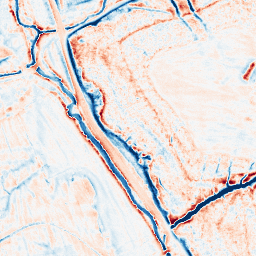
Category: edge_preserving
Decomposition family: anisotropic_diffusion
Decomposition parameters: iterations: 50
kappa: 30
gamma: 0.1
Upsampling method: bicubic_16x
Upsampling parameters: scale: 16
Upsampling scale: 16